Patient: sex F, age 75
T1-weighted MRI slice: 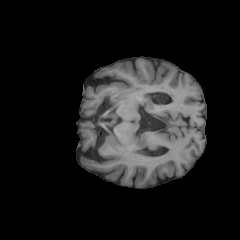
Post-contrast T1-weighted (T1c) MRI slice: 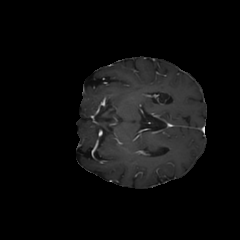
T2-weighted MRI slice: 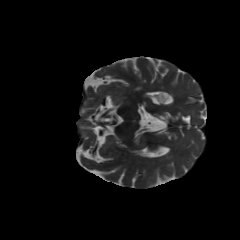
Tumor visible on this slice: no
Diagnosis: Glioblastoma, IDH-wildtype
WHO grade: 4